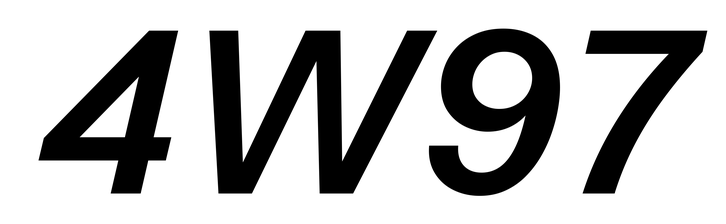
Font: InstrumentSans-Italic_SemiBold_Italic